Field crop: tomato
Growth stage: 1
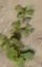
Species: portulaca